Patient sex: M
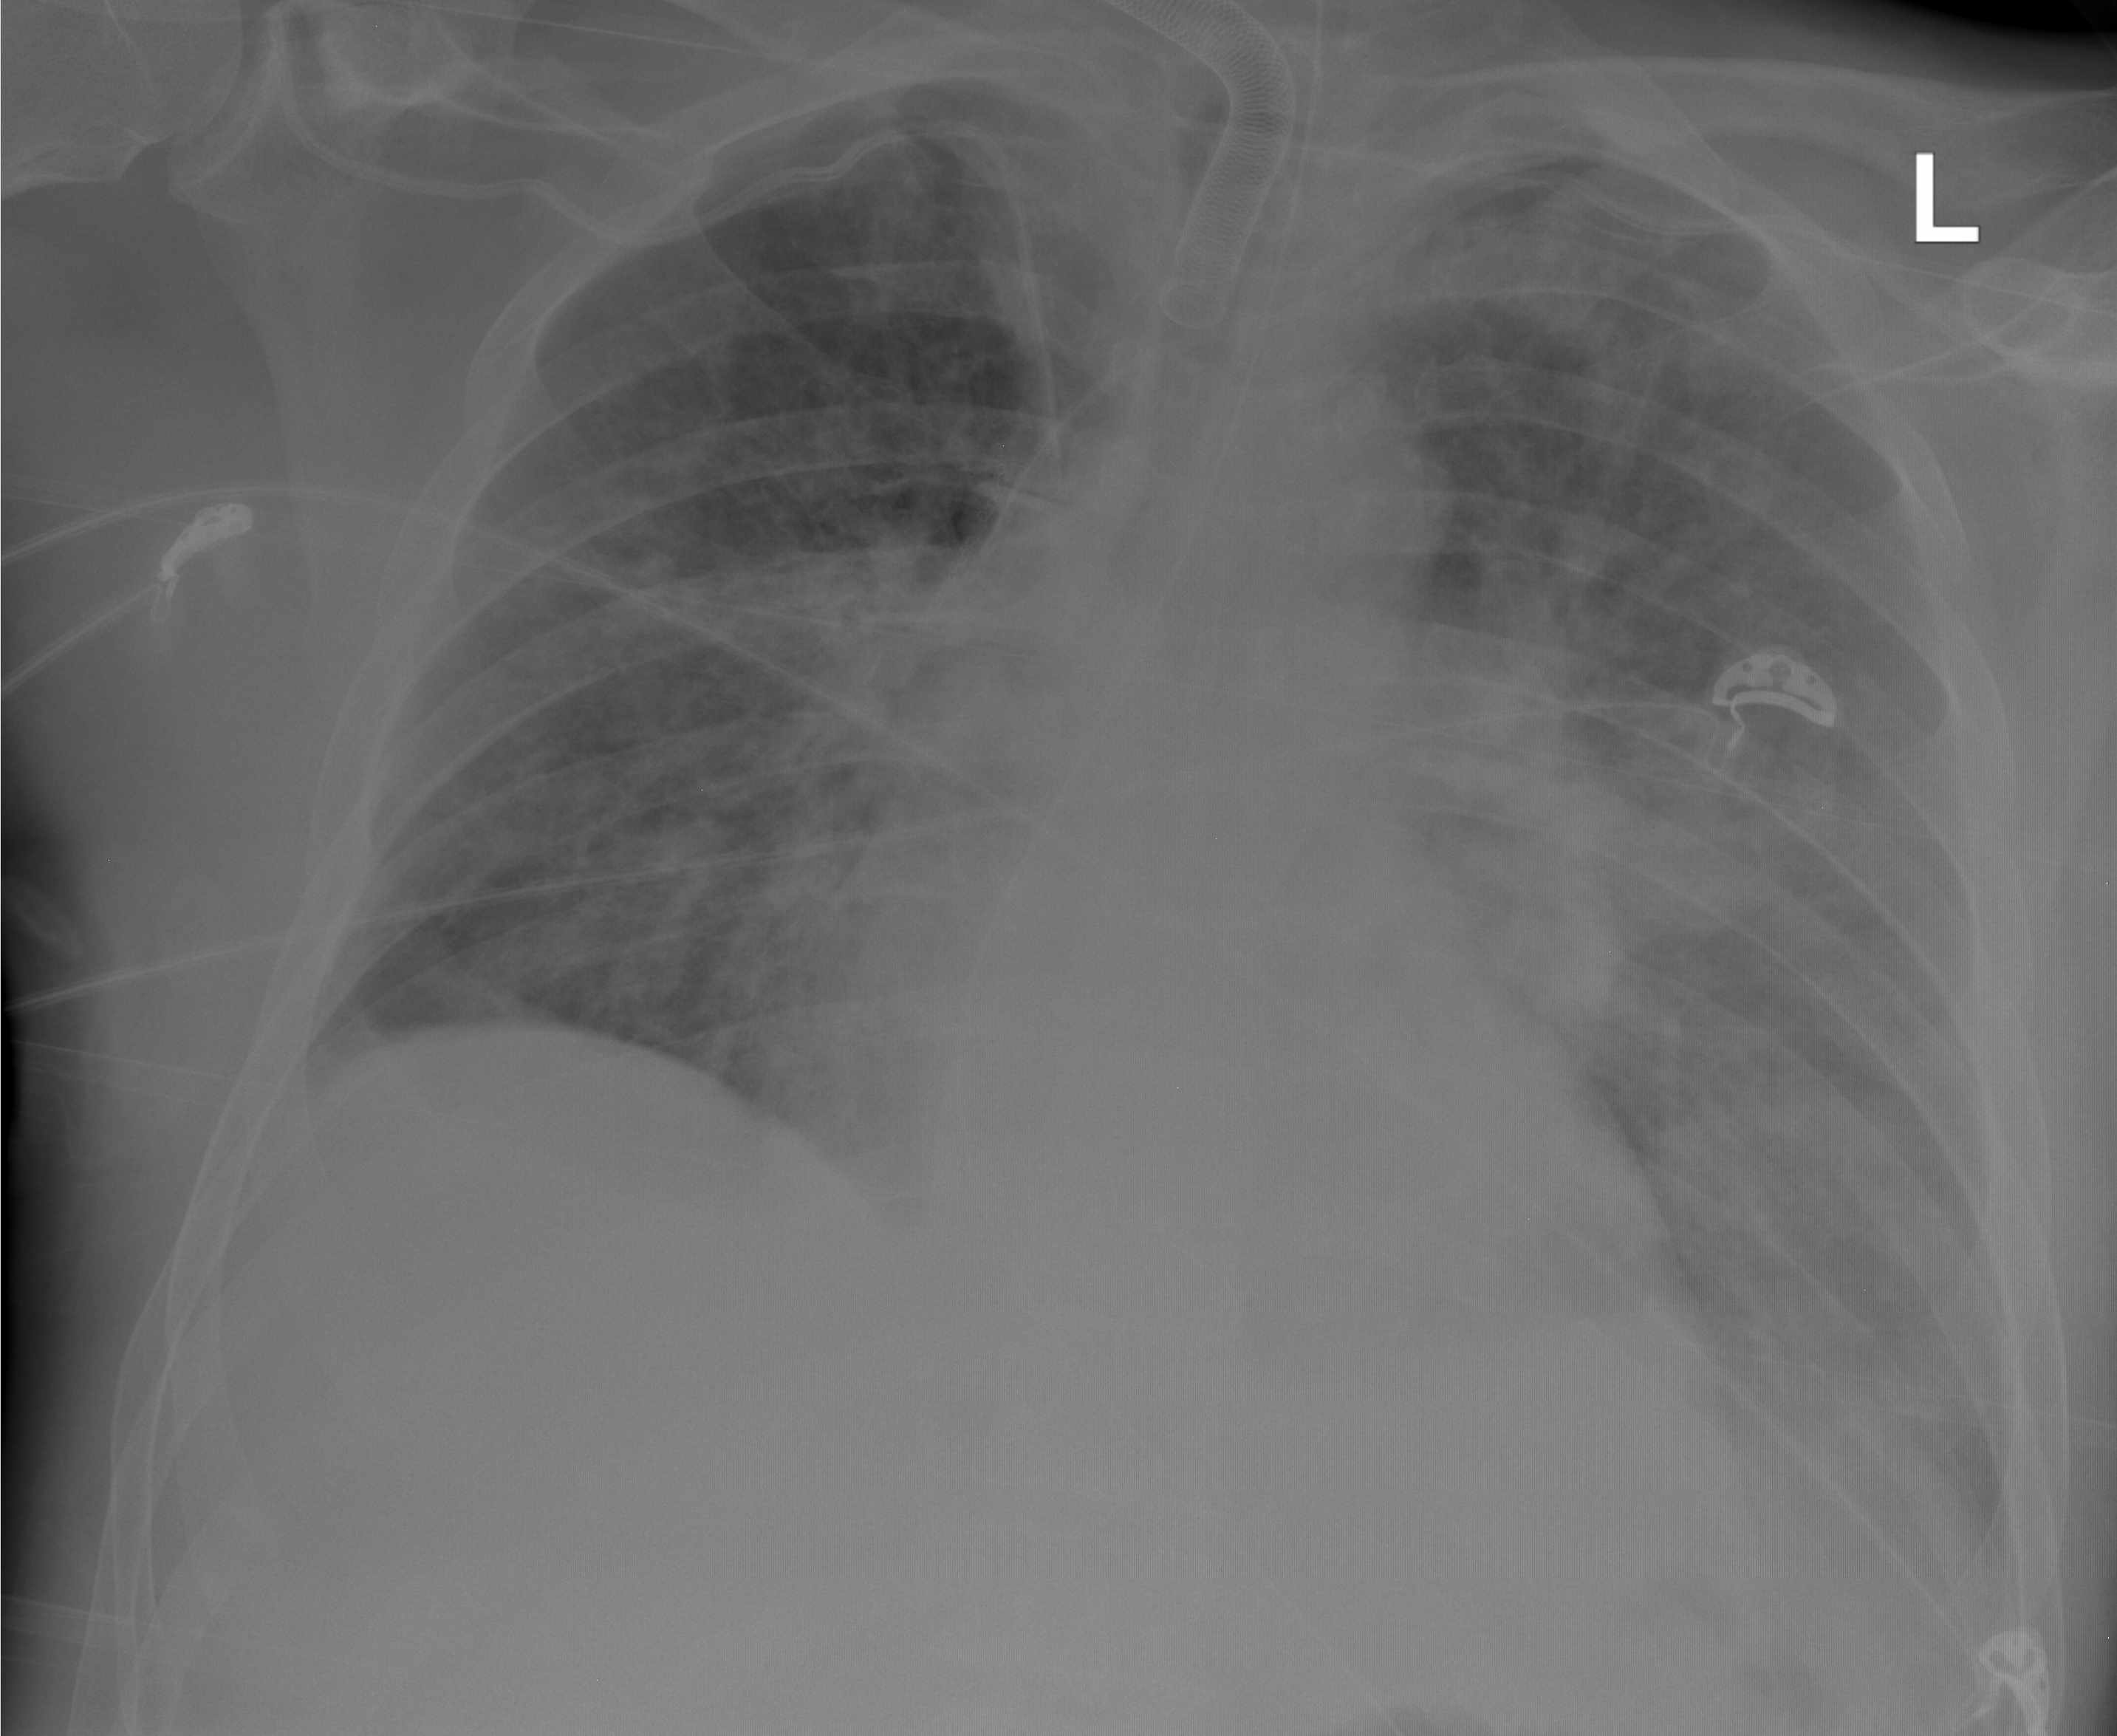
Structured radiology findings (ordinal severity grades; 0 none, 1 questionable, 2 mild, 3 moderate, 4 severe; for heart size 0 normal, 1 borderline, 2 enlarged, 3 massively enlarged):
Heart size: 0
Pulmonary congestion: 2
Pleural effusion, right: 1
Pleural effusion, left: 1
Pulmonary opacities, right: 3
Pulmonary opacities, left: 2
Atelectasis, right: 0
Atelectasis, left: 2